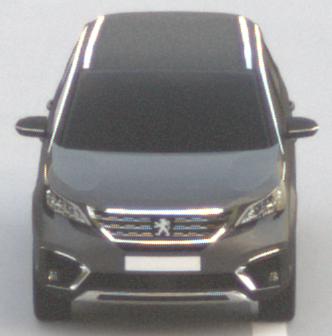
Make: Peugeot
Model: 5008 1.2 PureTech 130 Active
Detailed model: 5008 (II) (03/17 - 09/20)
Model produced from: 2017/03
Model produced until: 2018/07
Doors: 5
Color: gray
Road condition: dry road
Daytime: sunrise or sunset
Contrast: low contrast